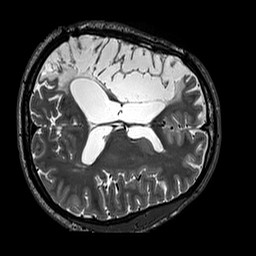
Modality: T2w
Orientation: axial
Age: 40
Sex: male
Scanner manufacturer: siemens
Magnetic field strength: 3 T
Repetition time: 3.2 s
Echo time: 0.567 s